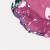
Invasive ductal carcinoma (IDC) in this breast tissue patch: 0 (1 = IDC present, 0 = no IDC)